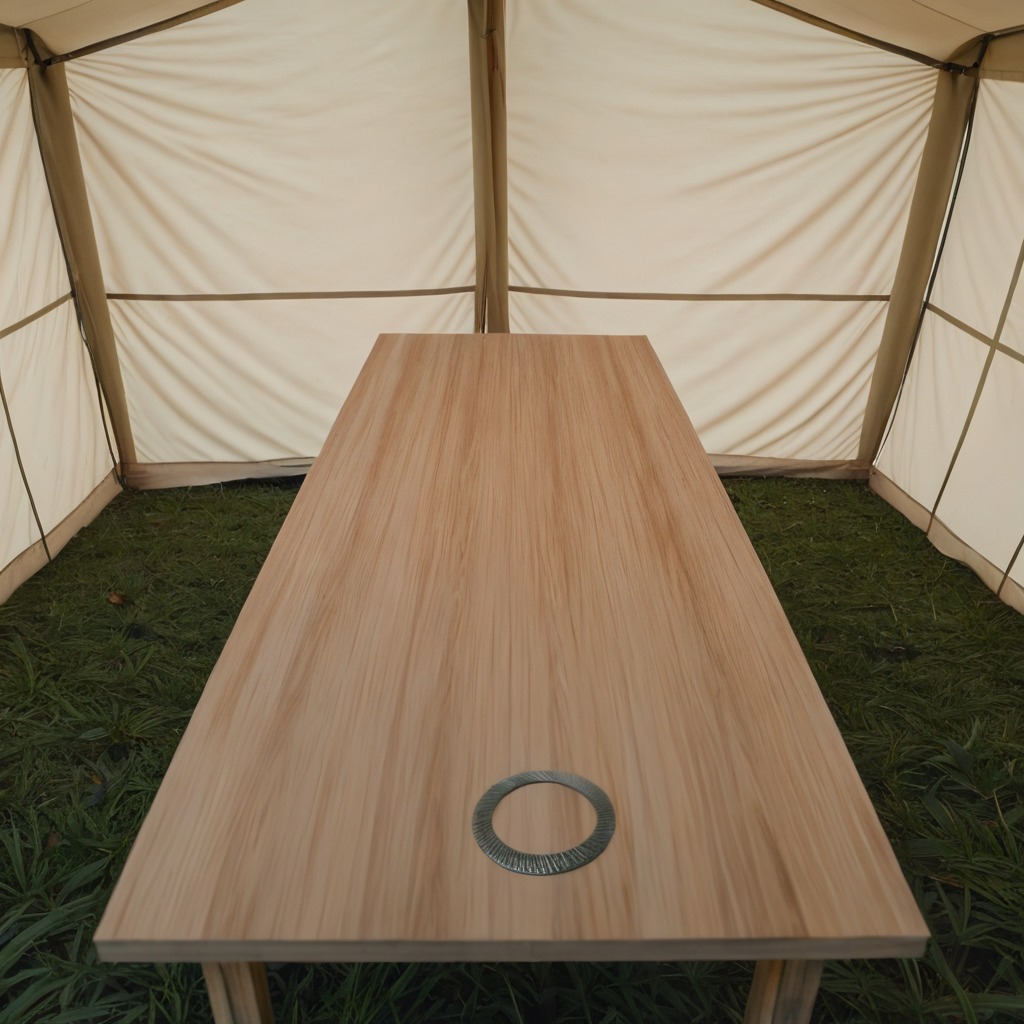
A flat metal washer lies on the wooden table inside a jungle field workshop tent.